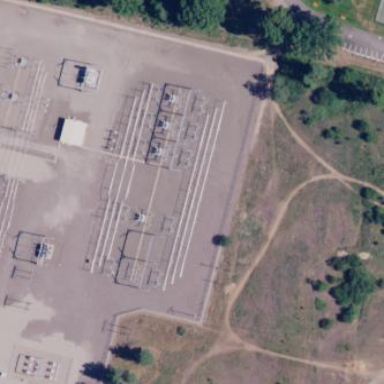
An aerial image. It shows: Busbar power line.